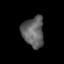
Tissue: lung
Cell type: Others
Senescence score: 0.1926
Nuclear area (px): 648
Mean DAPI intensity: 97.179